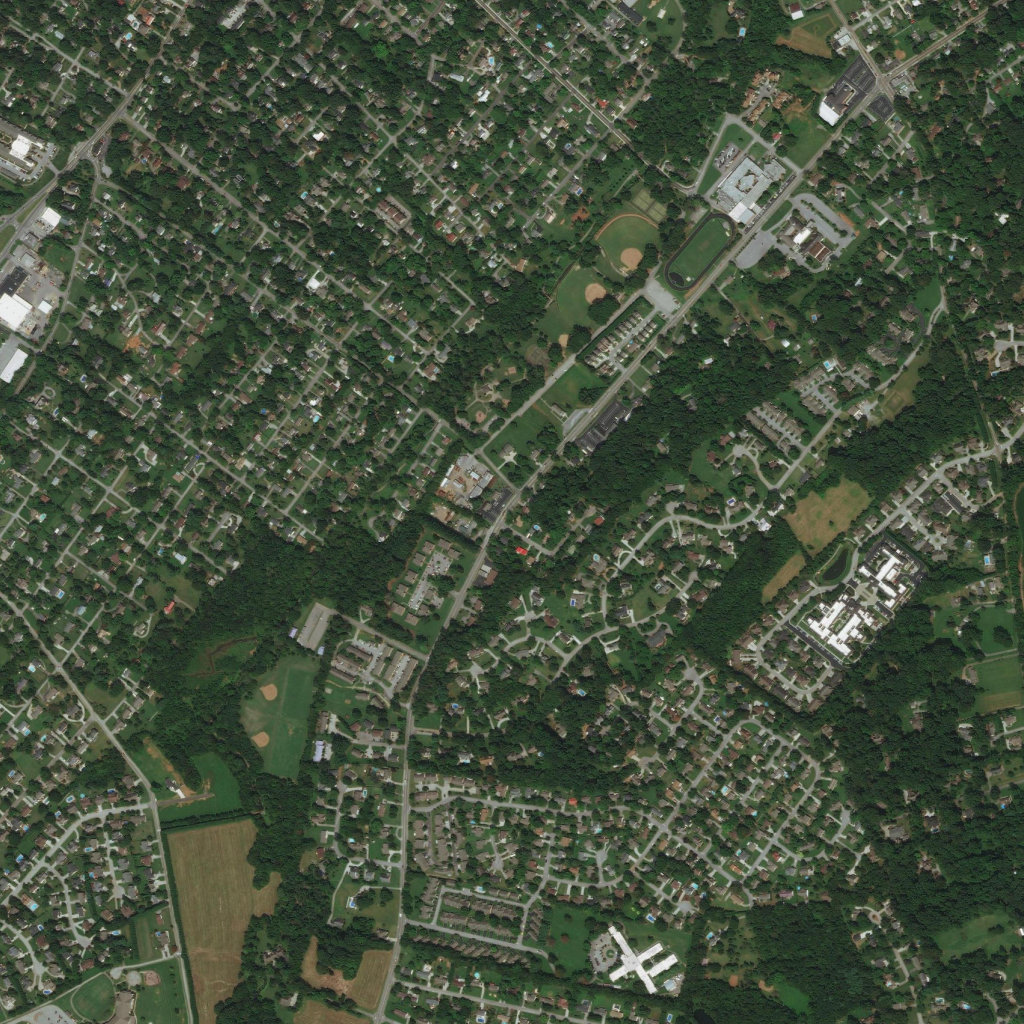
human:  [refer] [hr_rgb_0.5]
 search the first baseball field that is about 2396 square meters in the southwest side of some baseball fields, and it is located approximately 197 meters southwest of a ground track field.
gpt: <box>[[52, 30, 56, 34, 0]]</box>